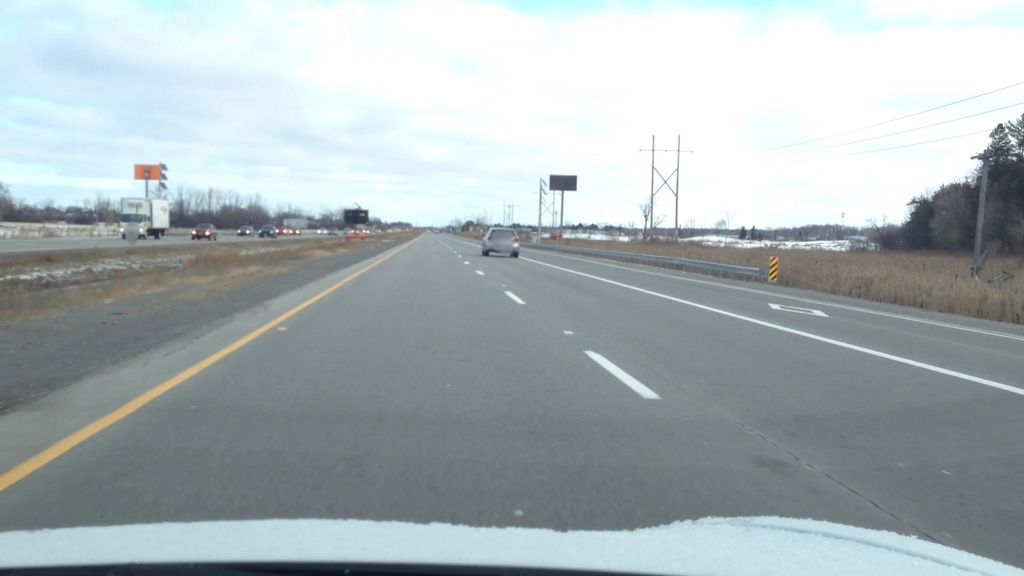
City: ottawa-gatineau